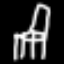
Label: chair